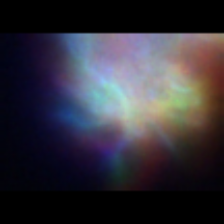
Taxon: Unknown_full_image
Group: Unknown